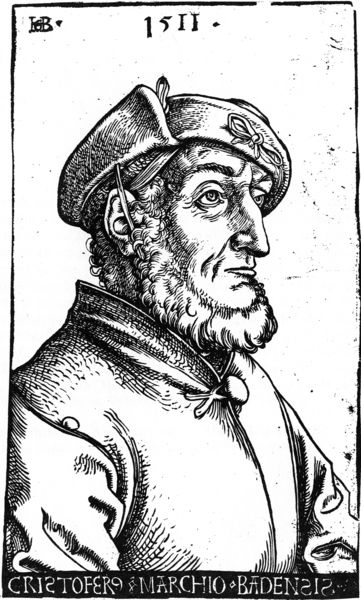
Titel: Bildnis von Markgraf Christoph von Baden
Künstler: Hans Baldung Grien
Institution: (Seriendruck)
Schlagwörter: mann, weiß, baden, grau, hut, mund, nase, ohr, profil, schwarz, stirn, zeichnung, blick, schleife, bart, jacke, kappe, mütze, augen, band, falten, kragen, rahmen, vollbart, ärmel, bildnis, herr, portrait, porträt, signatur, kalt, mantel, schnur, augenbrauen, kinn, knopf, lippen, renaissance, holzschnitt, schrift, grafik, graphik, seemann, hutband, schmal, brauen, datum, dreiviertelansicht, wange, jahreszahl, lider, name, druck, schwarzweiss, schraffur, stich, titel, hakennase, text, soldat, beschriftung, herrscher, augenlider, barett, runzeln, zahl, verschluß, kupferstich, schließe, christoph, nasenwurzel, christopher, markgraf, adlernase, marchio, 1511, cristoferus, cristofer, badensis, hb, christofer